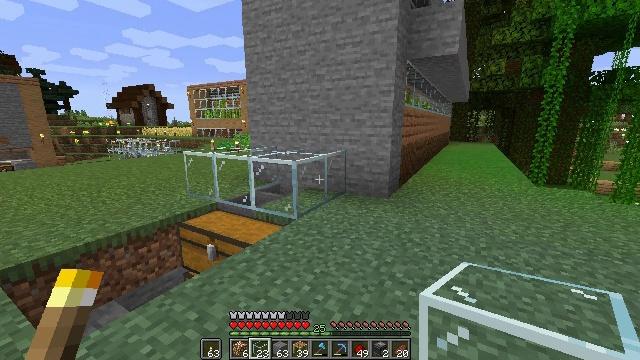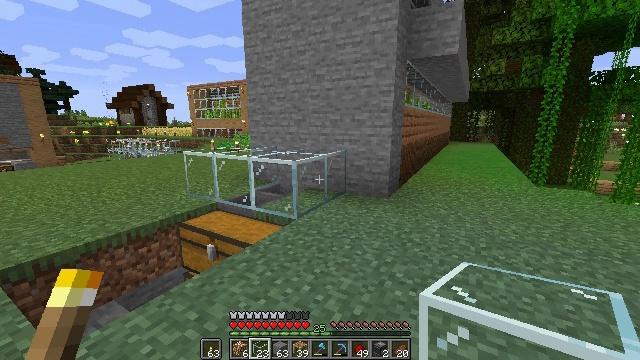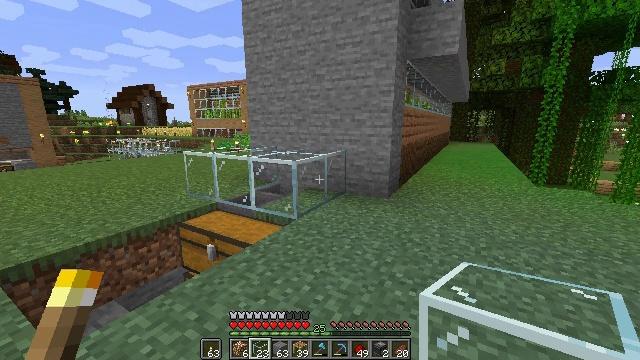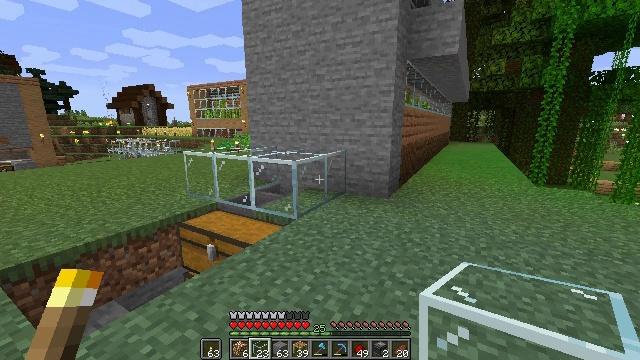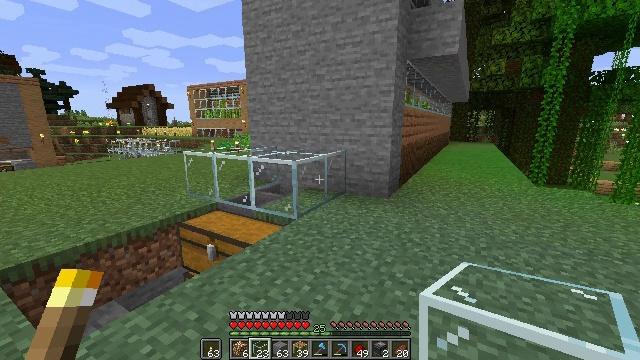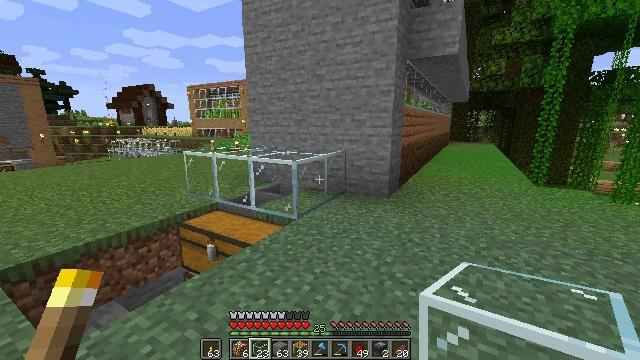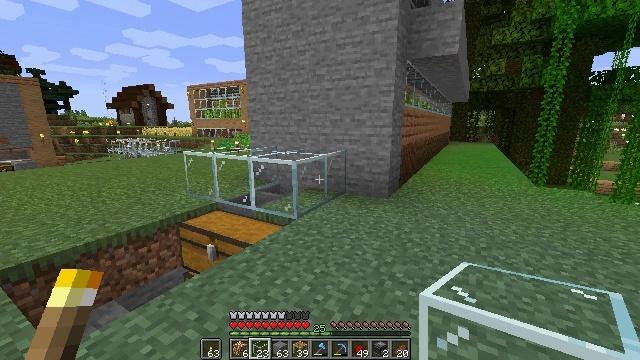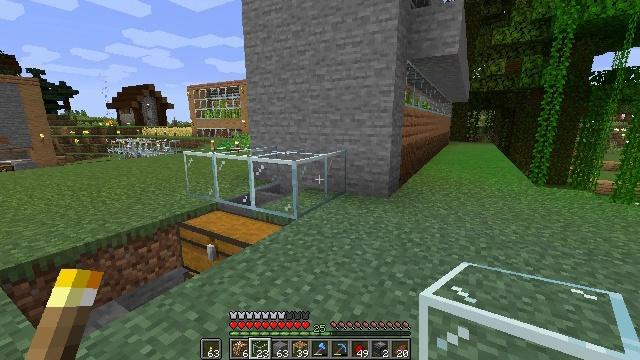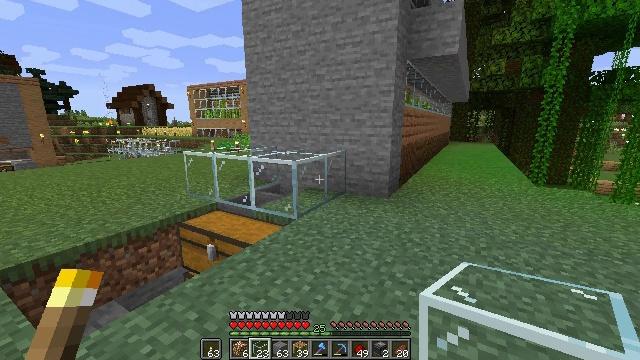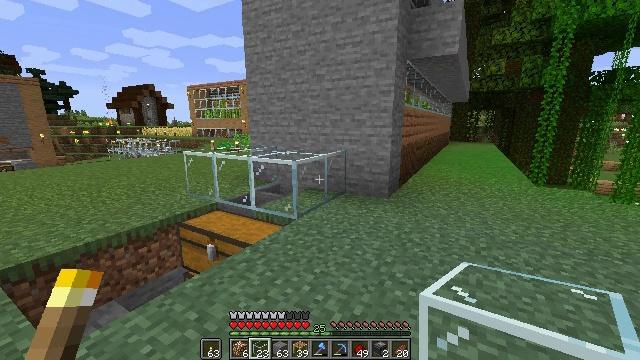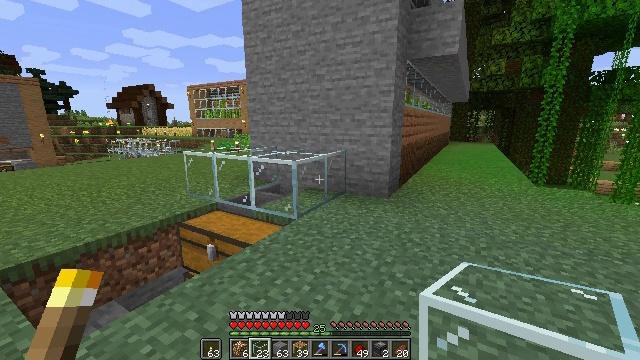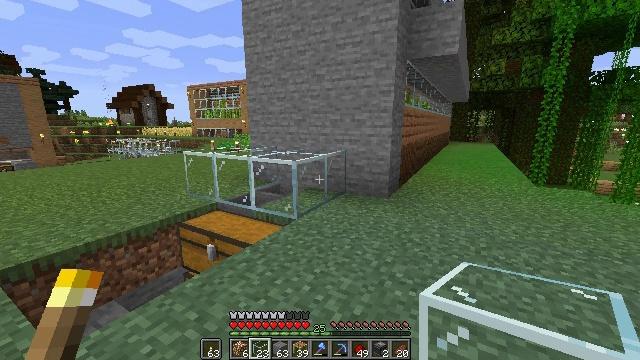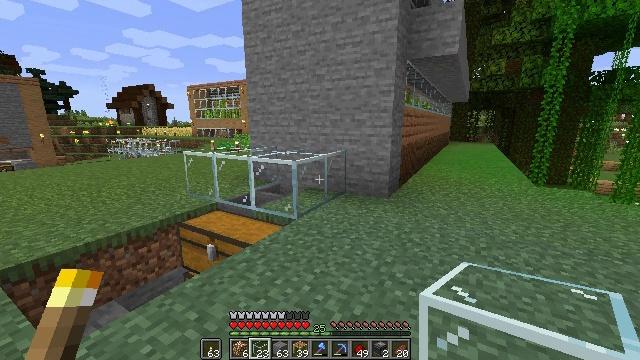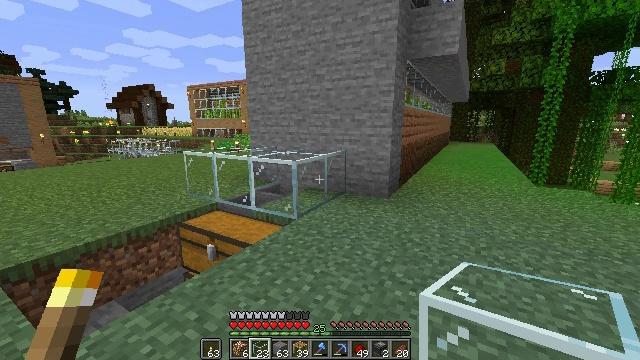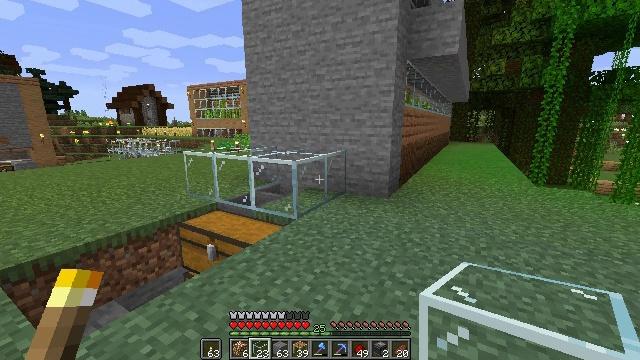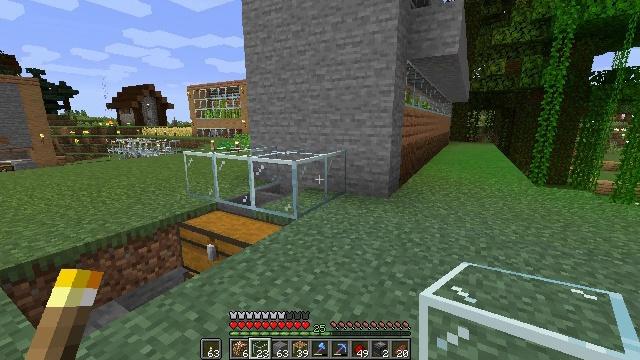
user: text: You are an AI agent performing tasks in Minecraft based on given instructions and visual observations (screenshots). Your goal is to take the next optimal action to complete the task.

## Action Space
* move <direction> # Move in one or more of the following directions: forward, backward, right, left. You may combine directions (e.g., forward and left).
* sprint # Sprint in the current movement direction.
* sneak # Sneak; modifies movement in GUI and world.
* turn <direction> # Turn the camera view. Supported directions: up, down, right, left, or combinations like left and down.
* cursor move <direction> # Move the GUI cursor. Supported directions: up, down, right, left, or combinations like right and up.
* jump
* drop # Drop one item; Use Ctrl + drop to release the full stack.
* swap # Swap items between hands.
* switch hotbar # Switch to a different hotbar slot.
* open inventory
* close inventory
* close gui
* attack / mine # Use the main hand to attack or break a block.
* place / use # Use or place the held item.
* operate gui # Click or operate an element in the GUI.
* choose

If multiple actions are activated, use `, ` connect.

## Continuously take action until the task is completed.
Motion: motion action
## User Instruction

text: Use materials to create a dropper in the crafting table.
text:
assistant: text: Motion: no_op
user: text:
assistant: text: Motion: no_op
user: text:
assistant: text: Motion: no_op
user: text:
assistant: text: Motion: no_op
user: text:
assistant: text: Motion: no_op
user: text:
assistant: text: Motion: no_op
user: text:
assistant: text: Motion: no_op
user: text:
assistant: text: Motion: no_op
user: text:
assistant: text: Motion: no_op
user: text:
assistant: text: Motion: no_op
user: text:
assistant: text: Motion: no_op
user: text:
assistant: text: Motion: no_op
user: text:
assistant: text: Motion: no_op
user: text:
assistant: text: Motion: no_op
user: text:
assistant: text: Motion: no_op
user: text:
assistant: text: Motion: no_op
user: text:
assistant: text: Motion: no_op
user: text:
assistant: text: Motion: no_op
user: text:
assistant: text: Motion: no_op
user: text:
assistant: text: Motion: no_op
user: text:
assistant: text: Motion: no_op
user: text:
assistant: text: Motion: no_op
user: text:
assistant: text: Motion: no_op
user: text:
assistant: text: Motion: no_op
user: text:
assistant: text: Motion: no_op
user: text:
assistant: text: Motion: no_op
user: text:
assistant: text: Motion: no_op
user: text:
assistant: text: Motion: no_op
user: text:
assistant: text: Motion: no_op
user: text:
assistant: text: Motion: no_op